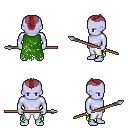
a pixel art fantasy rpg character, male body template, dark elf, purple skin, green tattered cape, white pants, brunette short mohawk hairstyle, spear, four views (front, back, left, right), 2x2 character sprite sheet, small pixel art, hard edges, no anti-aliasing